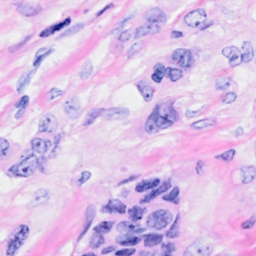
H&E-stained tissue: Breast